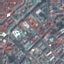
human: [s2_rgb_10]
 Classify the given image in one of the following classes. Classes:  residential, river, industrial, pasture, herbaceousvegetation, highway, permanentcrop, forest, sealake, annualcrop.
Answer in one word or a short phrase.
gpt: Residential